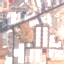
Land use / land cover: Industrial